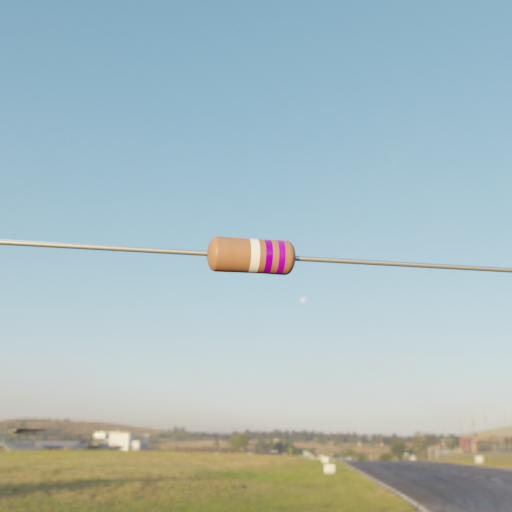
Resistor colour bands (in order): white, violet, violet